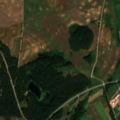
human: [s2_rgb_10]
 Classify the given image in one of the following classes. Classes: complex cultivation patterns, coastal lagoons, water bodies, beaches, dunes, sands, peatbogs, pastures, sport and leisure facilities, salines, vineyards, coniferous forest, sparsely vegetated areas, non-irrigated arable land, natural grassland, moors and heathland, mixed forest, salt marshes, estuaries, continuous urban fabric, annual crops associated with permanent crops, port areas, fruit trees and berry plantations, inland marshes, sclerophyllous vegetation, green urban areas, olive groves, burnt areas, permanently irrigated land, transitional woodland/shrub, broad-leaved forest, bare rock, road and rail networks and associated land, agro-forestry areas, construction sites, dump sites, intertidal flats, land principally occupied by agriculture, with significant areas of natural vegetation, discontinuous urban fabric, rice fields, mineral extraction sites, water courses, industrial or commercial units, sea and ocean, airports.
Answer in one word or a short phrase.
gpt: discontinuous urban fabric, non-irrigated arable land, pastures, complex cultivation patterns, coniferous forest